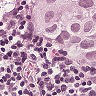
Metastatic tissue present: yes